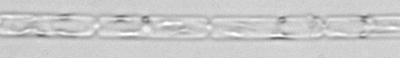
Label: Dactyliosolen_fragilissimus